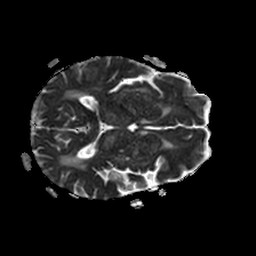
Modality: ADC
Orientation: axial
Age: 81
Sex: female
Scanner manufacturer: philips
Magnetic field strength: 1.5 T
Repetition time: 3.398 s
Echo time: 0.06922 s